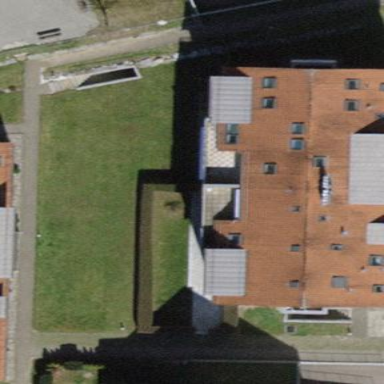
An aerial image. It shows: Building with red pitched roof.